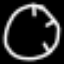
Label: clock